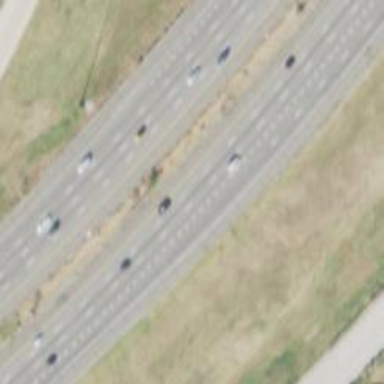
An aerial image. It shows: Asphalt motorway.